Interaction volume radius: 10 \u00c5
Interaction volume height: 10 \u00c5
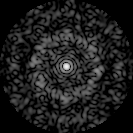
Disorder parameter: 0.7753